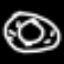
Label: donut